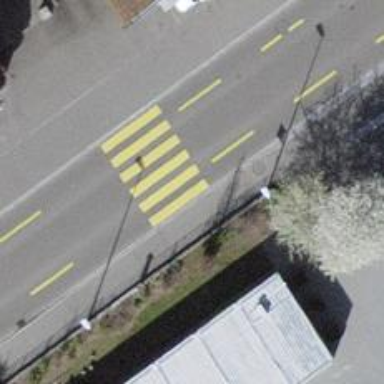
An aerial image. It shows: Marked crossing on the road.